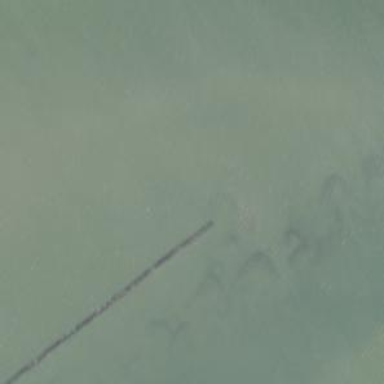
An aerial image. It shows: Breakwater structure.